Question: Under iOS7 it appears that the icon image is enlarged as a default launch image. My delphi app then adds the launch image setup in the project settings and what results is a mess on screen.
Is there a solution to this or a way to stop iOS from exploding the icon on startup?

Thanks in advance,
Martin
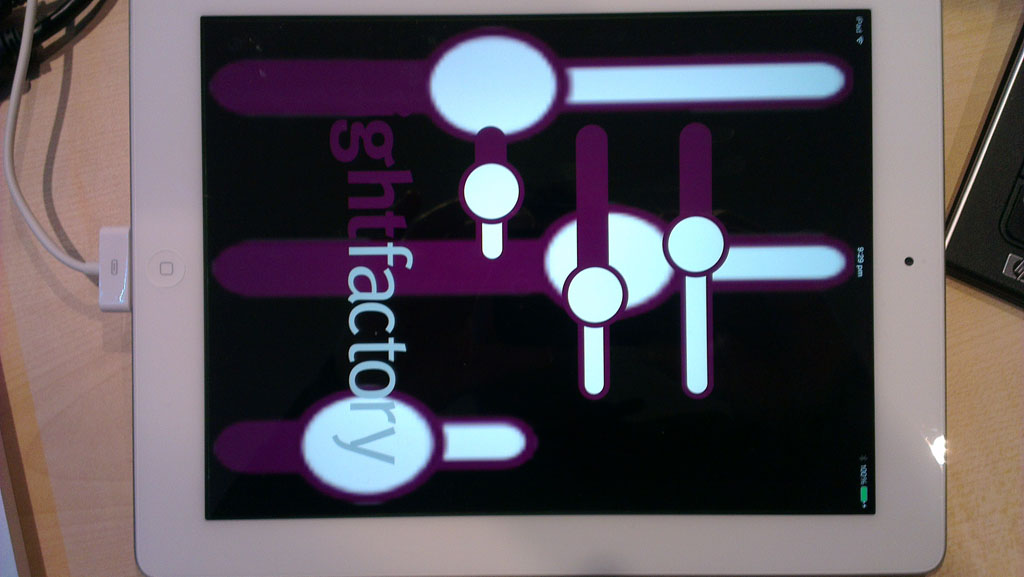
Answer: So it would appear that the only solution is to not use transparent png files.
I am not sure if its a solution but I added a background to my launch files and the problem is masked.